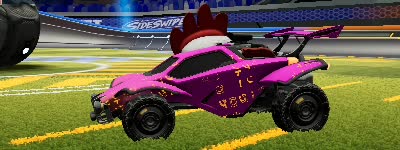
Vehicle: octane